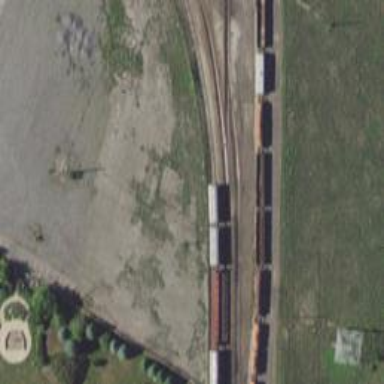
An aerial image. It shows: Rail spur service.